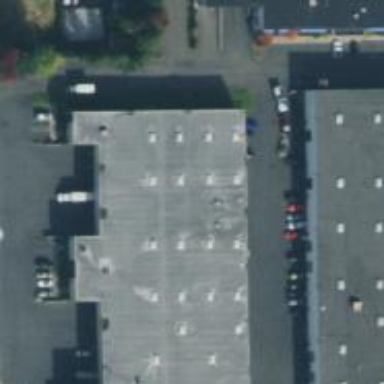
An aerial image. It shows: Industrial building.